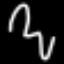
Label: squiggle